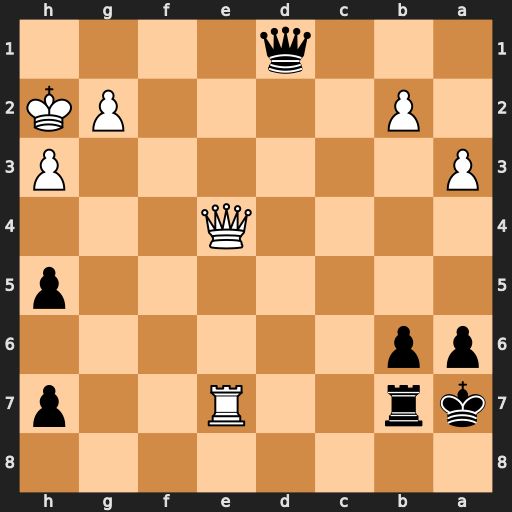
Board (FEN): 8/kr2R2p/pp6/7p/4Q3/P6P/1P4PK/3q4
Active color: b
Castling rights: -
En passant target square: -
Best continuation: Qd6+ Qe5 Qxe7